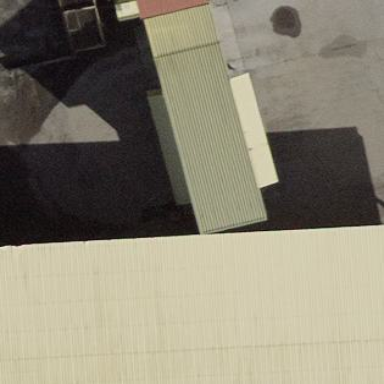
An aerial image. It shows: Industrial building.